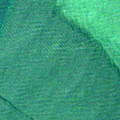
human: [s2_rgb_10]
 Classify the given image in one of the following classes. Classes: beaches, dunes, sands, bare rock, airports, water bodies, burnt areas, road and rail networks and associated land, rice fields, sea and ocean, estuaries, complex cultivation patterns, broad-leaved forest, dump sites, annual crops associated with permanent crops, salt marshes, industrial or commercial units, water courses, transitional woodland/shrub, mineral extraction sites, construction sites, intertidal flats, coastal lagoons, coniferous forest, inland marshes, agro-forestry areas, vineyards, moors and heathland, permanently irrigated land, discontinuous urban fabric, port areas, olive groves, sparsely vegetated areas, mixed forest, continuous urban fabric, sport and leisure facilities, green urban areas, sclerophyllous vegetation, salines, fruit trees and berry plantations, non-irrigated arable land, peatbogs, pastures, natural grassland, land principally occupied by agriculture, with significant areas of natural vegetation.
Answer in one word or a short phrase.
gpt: sea and ocean